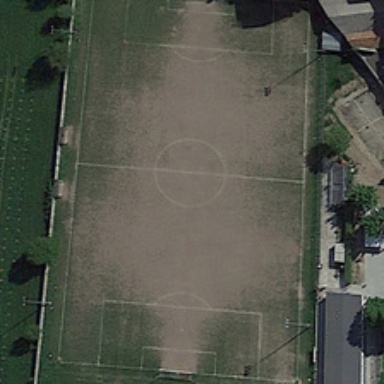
A football field is near several green trees and buildings .